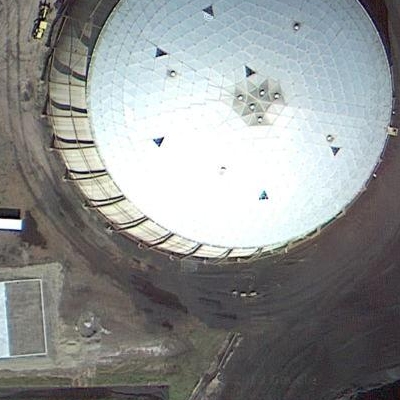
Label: Industry